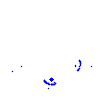
Particle: kaon